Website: lowes
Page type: review-order
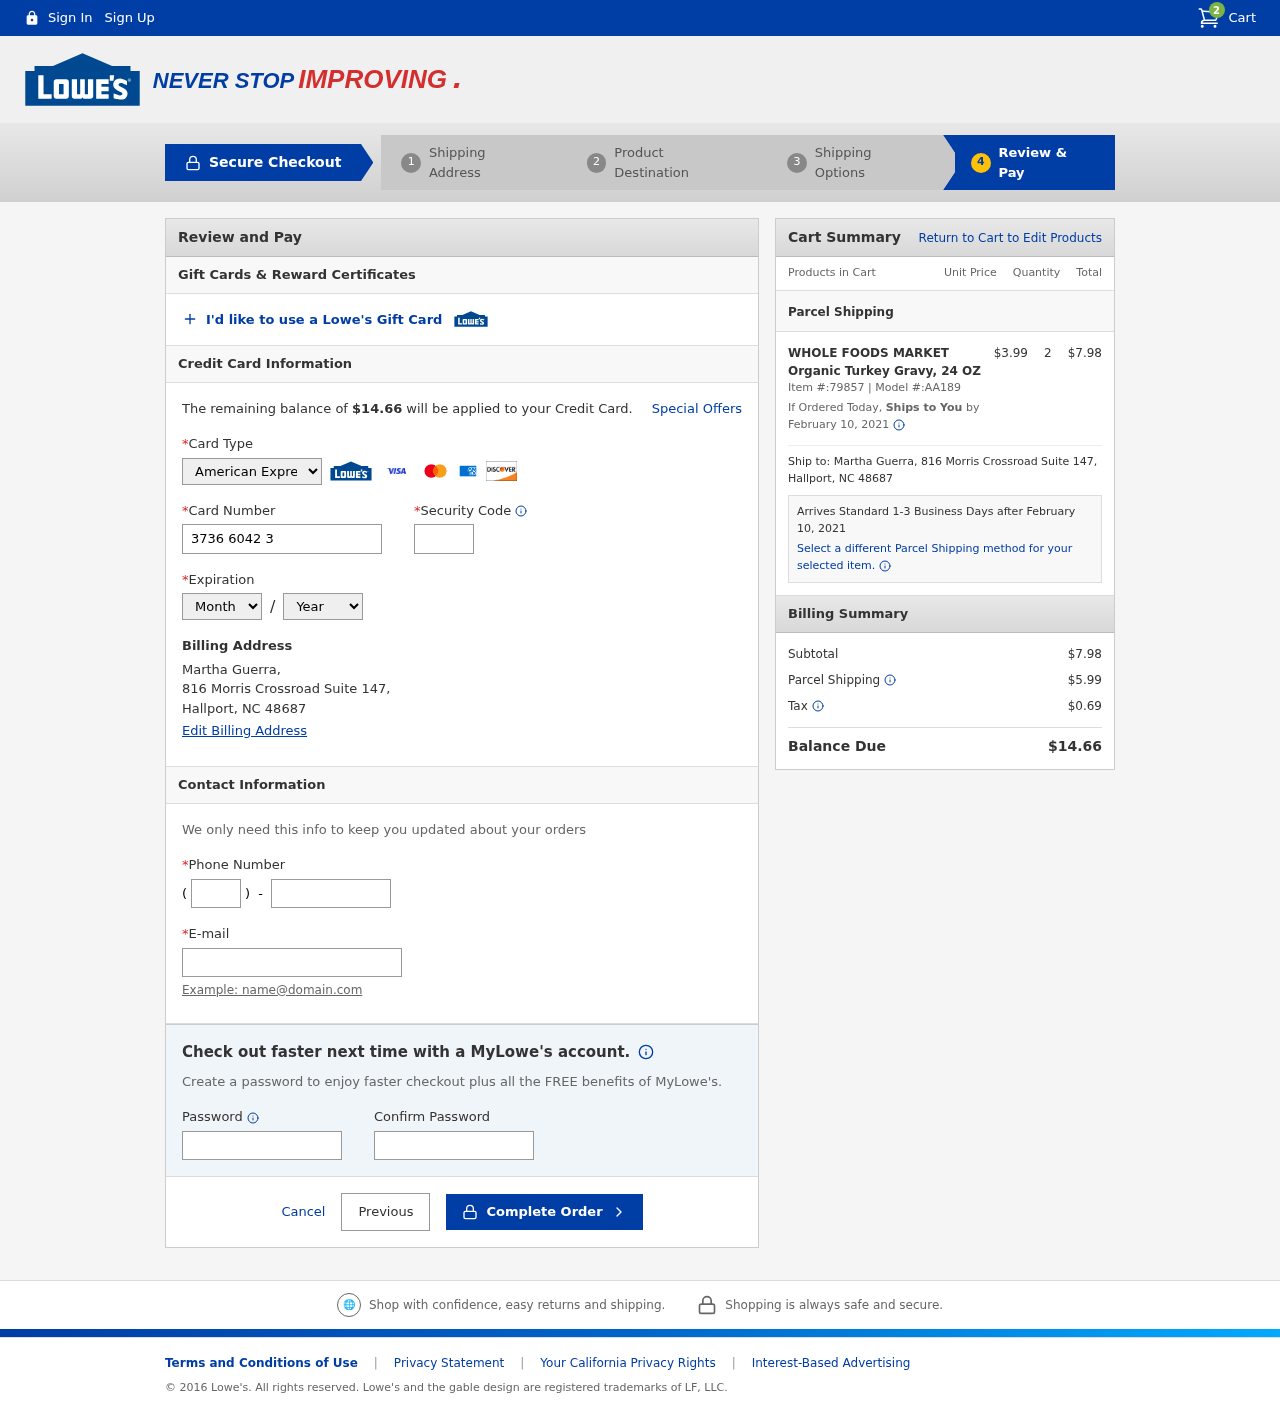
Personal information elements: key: PII_CARD_CVV
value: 0201
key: PII_CARD_EXPIRY_MONTH
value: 02
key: PII_CARD_EXPIRY_YEAR
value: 28
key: PII_CARD_NUMBER
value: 3736 6042 3483 494
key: PII_CARD_TYPE
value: American Express
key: PII_CITY
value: Hallport
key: PII_EMAIL
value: martha.guerra@hotmail.com
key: PII_FULLNAME
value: Martha Guerra,
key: PII_PHONE
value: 4818057137
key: PII_PHONE_AREA
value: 481
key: PII_POSTCODE
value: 48687
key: PII_STATE_ABBR
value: NC
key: PII_STREET
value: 816 Morris Crossroad Suite 147,
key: PII_FULLNAME2
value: Martha Guerra
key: PII_STREET2
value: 816 Morris Crossroad Suite 147
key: PII_CITY_STATE_ZIP2
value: Hallport, NC 48687
Product elements: key: PRODUCT1_NAME
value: WHOLE FOODS MARKET Organic Turkey Gravy, 24 OZ
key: PRODUCT1_PRICE
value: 3.99
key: PRODUCT1_QUANTITY
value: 2
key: PRODUCT1_ITEM_NUMBER
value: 79857
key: PRODUCT1_MODEL_NUMBER
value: AA189
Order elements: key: ORDER_NUM_ITEMS
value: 2
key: ORDER_TOTAL
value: $14.66
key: ORDER_SHIPPING_DATE
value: February 10, 2021
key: ORDER_SUBTOTAL
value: $7.98
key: ORDER_SHIPPING_DATE2
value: February 10, 2021
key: ORDER_SUBTOTAL2
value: $7.98
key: ORDER_SHIPPING_COST
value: $5.99
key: ORDER_TAX
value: $0.69